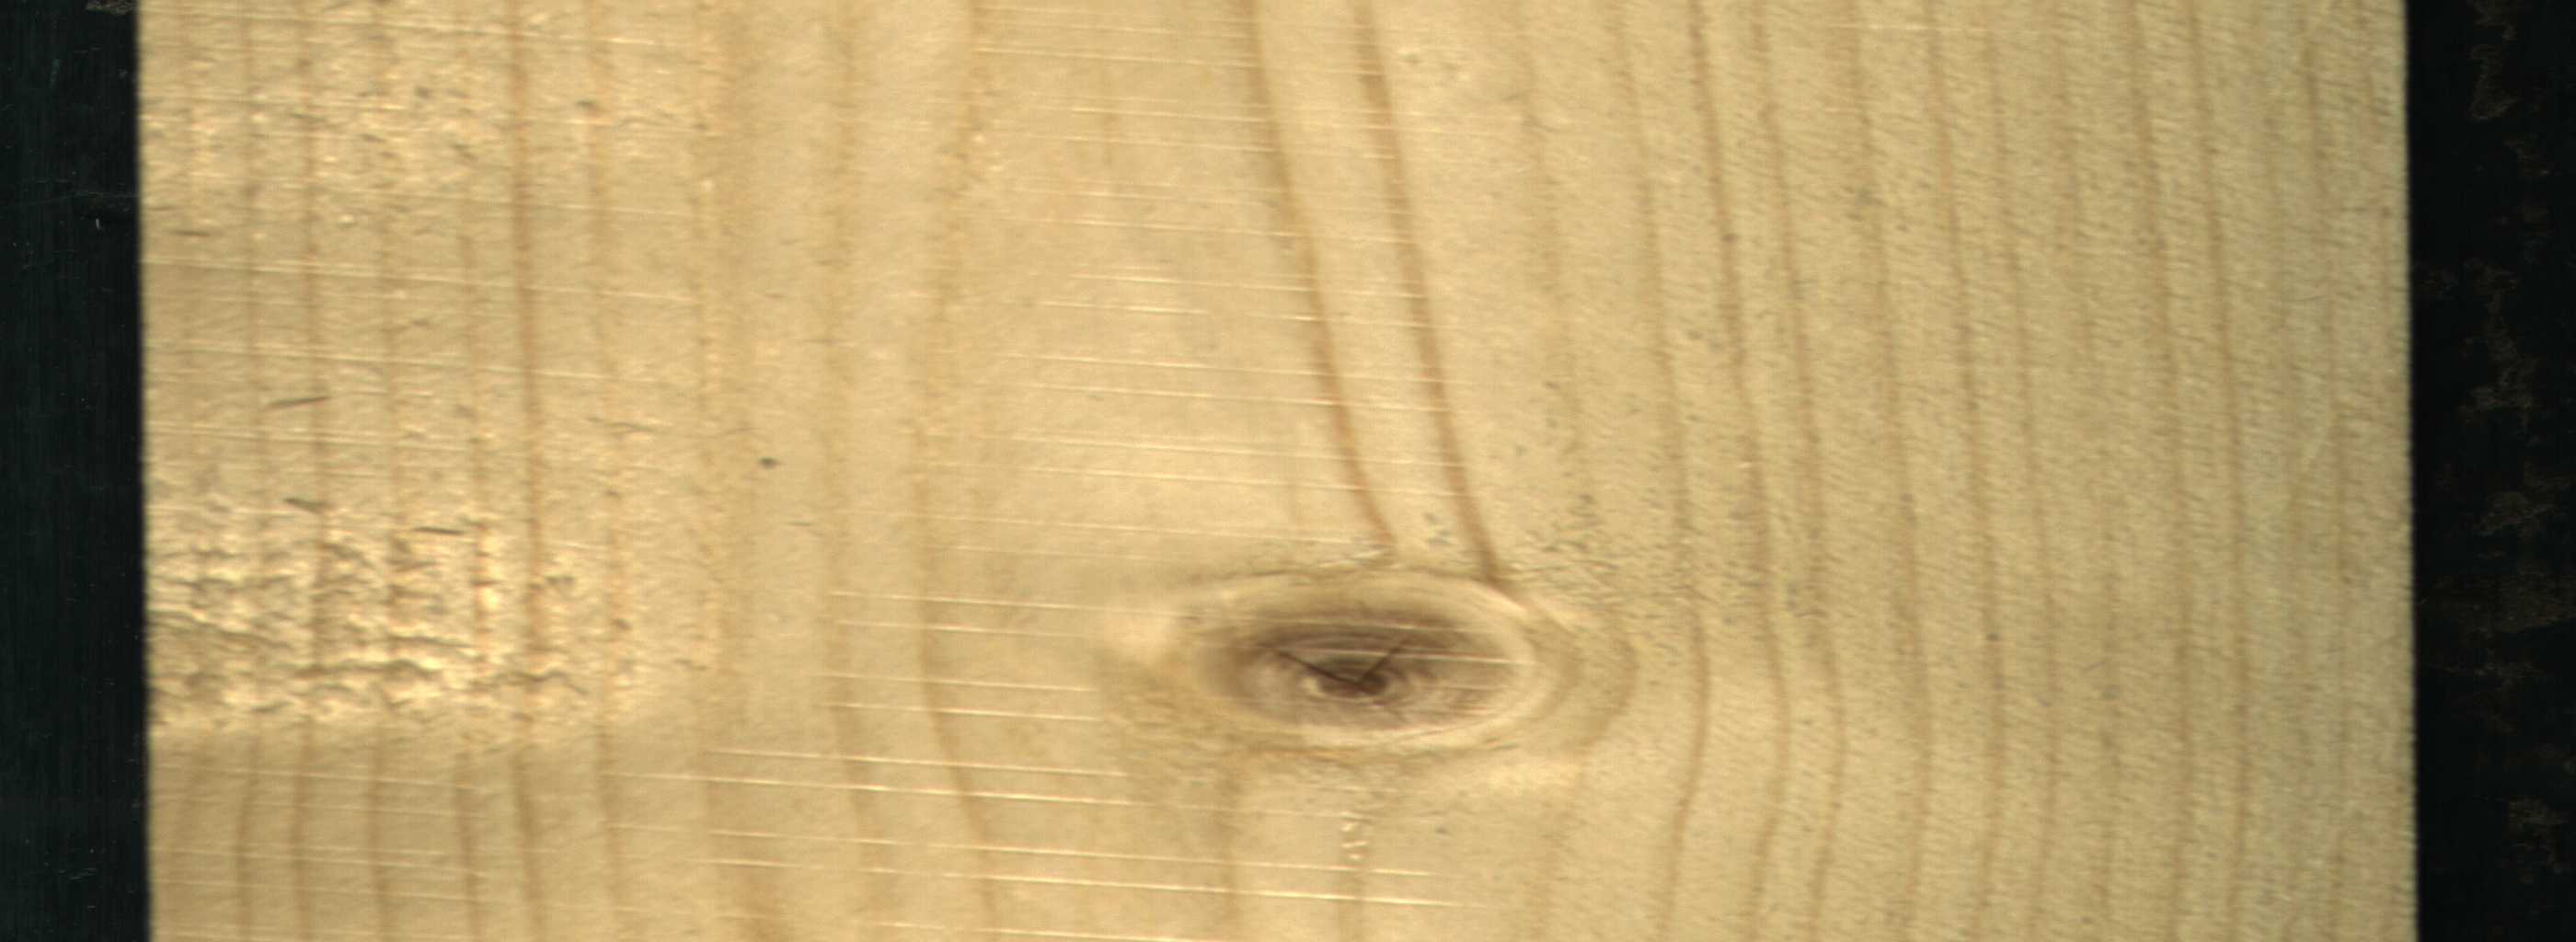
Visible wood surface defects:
knot_with_crack